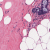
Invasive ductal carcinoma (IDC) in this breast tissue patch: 0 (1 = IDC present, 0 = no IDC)